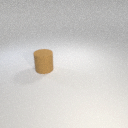
large brown rubber cylinder